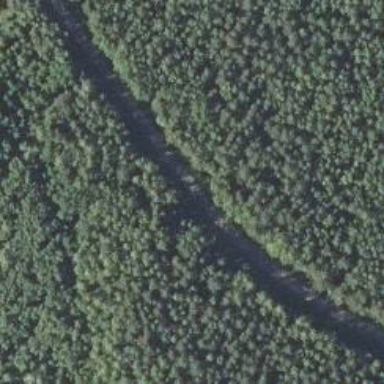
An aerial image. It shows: Track with grade 3 track type. The trail visibility is excellent.